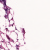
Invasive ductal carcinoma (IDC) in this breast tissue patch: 0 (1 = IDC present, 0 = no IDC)